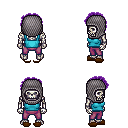
a pixel art fantasy rpg character, male body template, skeleton, teal pirate shirt, magenta pants, purple curly afro hairstyle, chain hood, brown slippers, four views (front, back, left, right), 2x2 character sprite sheet, small pixel art, hard edges, no anti-aliasing